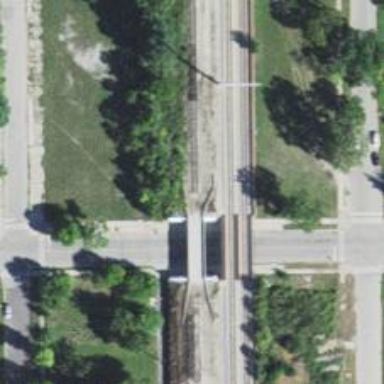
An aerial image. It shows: Abandoned railway siding.